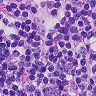
Metastatic tissue present: no